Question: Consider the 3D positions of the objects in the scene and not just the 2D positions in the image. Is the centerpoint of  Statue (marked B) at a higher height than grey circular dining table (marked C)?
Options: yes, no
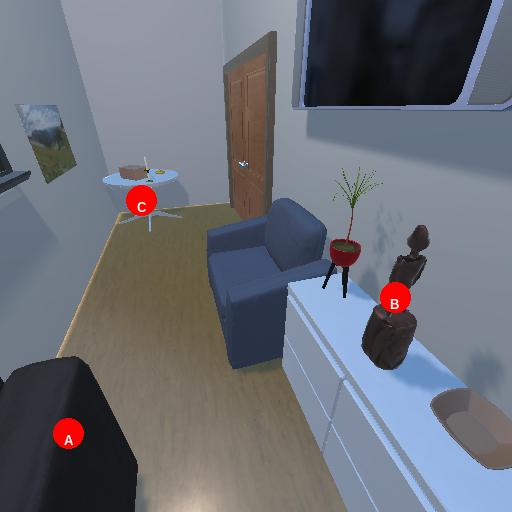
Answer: yes